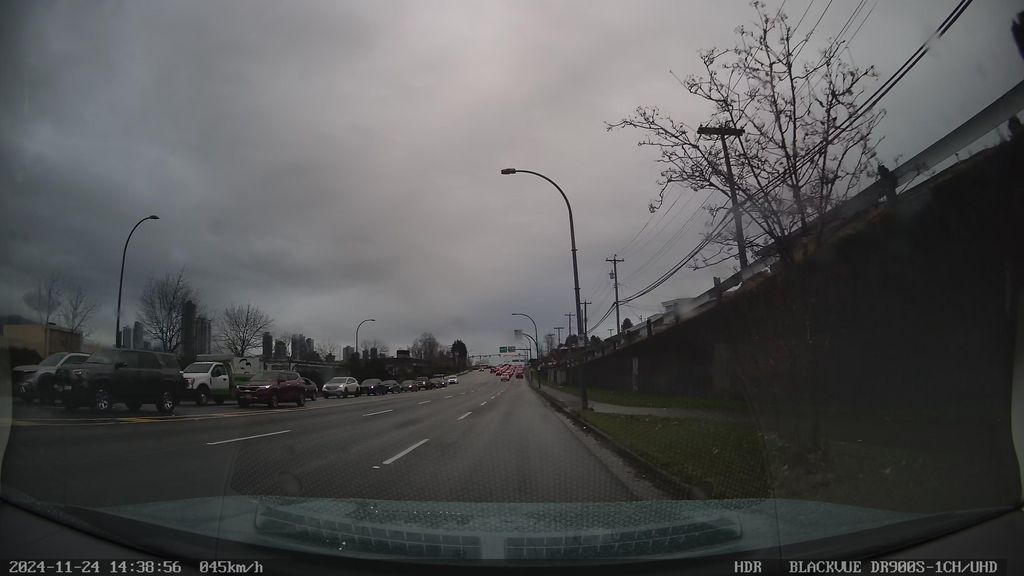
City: vancouver